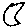
Label: moon